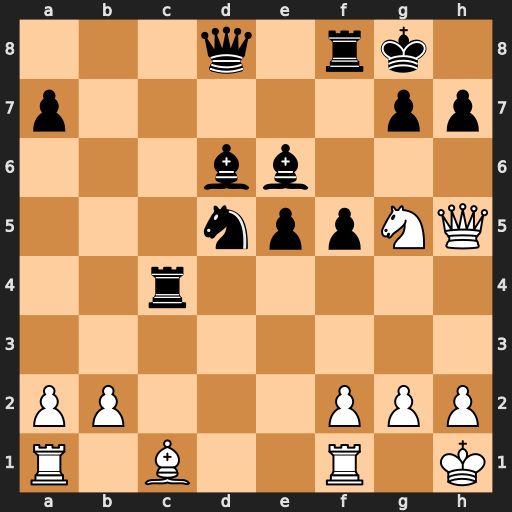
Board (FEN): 3q1rk1/p5pp/3bb3/3nppNQ/2r5/8/PP3PPP/R1B2R1K
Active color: w
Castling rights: -
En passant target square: -
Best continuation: Qxh7#